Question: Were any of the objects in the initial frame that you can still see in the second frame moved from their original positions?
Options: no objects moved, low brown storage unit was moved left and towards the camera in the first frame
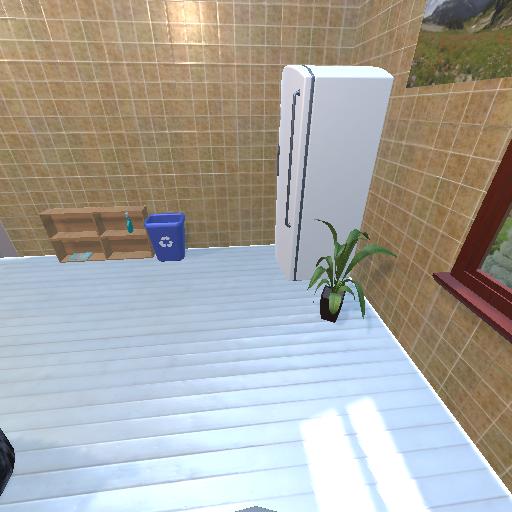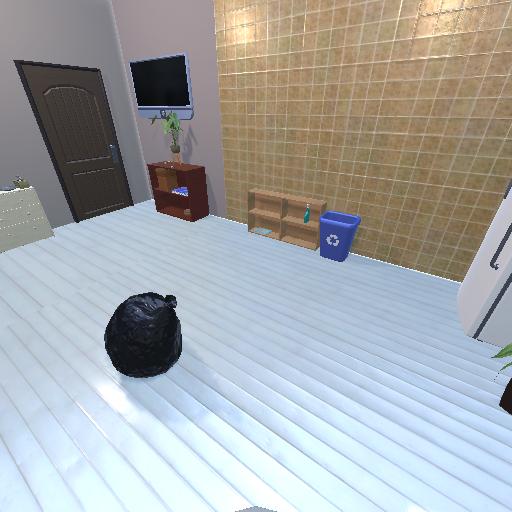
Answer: no objects moved